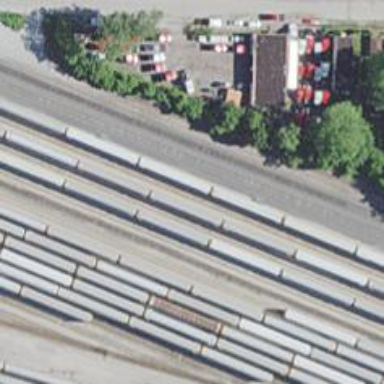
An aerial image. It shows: Railway yard in service.